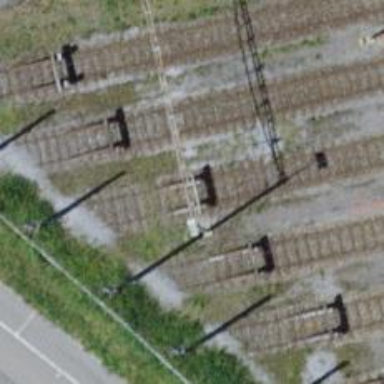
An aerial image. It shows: Railway buffer stop.